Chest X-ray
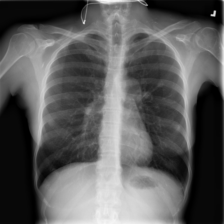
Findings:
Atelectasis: negative
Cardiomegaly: negative
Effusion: negative
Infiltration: negative
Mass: positive
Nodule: negative
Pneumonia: negative
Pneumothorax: negative
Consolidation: negative
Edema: negative
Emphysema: negative
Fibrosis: negative
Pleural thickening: negative
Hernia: negative